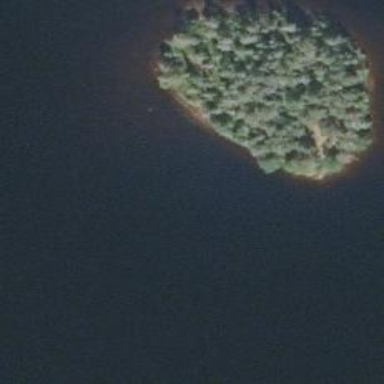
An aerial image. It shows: Islet.